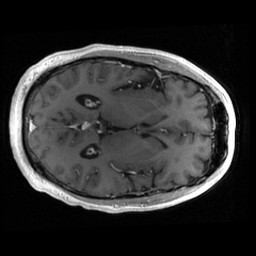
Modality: T1w
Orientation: axial
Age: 60
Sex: male